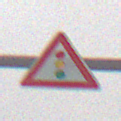
Verkehrszeichen: Lichtzeichenanlage
Umgebung: Outdoor, Nature
Tageszeit: Midday
Wetter: Overcast
Licht: Natural
Jahreszeit: Winter
Kontrast: LowContrast